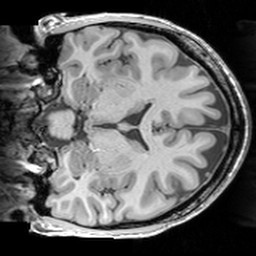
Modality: T1w
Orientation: coronal
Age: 29
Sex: female
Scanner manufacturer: siemens
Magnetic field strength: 3 T
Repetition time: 1.63 s
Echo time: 0.00311 s